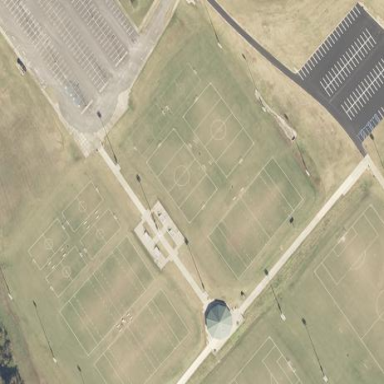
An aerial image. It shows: Multi-sport pitch with grass surface for leisure land activities.